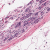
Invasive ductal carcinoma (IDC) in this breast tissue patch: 0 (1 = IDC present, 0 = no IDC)